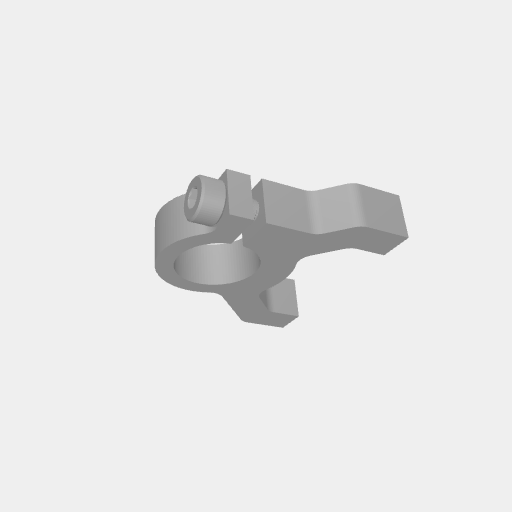
Part: Side1Post2ClampingMount14ID